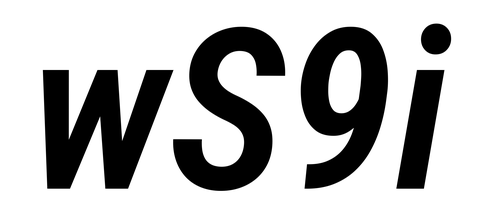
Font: Roboto-Italic_Condensed_SemiBold_Italic